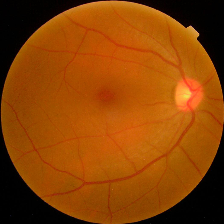
Diabetic retinopathy grade: No DR